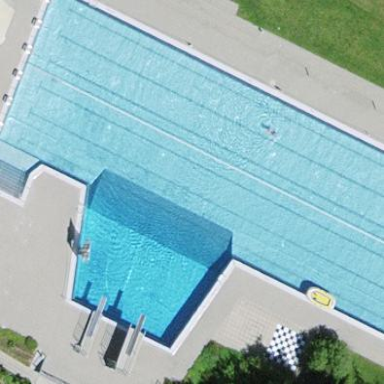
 perfect for swimming and other water activities."